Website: home-depot
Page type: payment
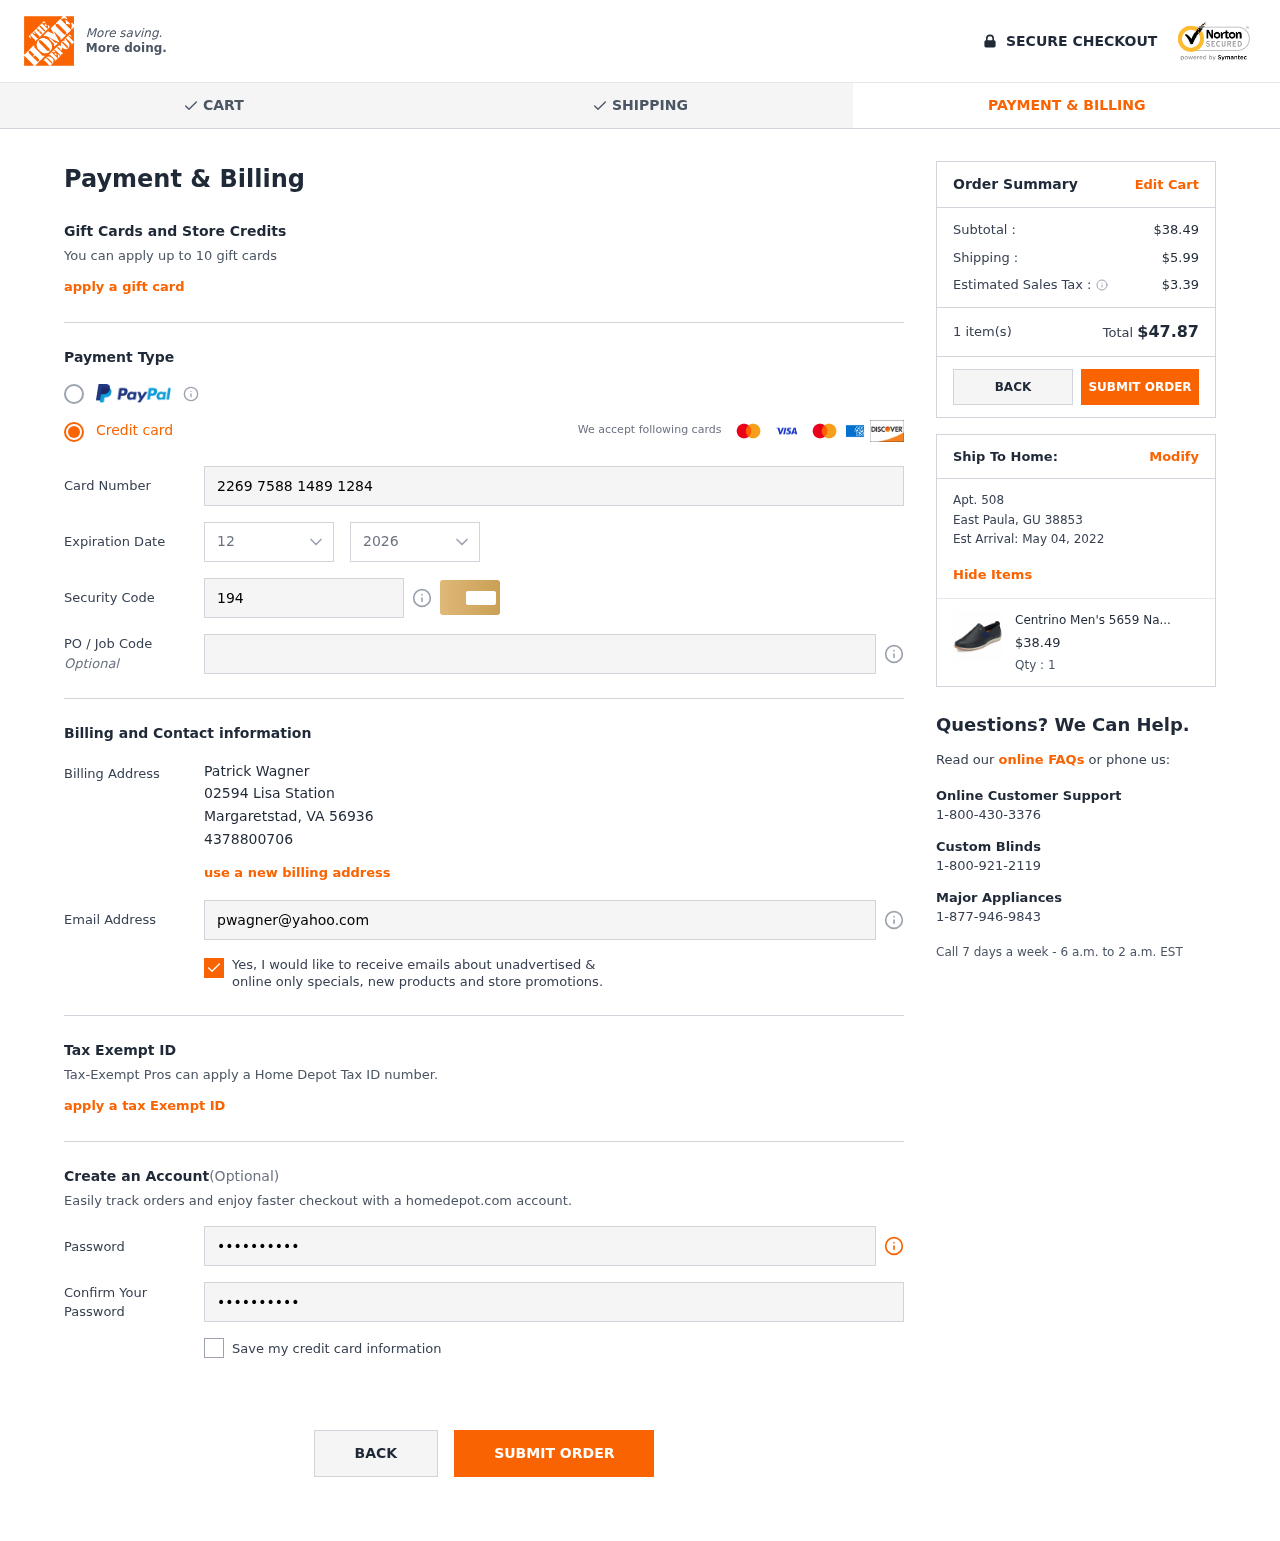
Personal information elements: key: PII_CARD_CVV
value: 194
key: PII_CARD_EXPIRY_MONTH
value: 12
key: PII_CARD_EXPIRY_YEAR
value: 26
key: PII_CARD_NUMBER
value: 2269 7588 1489 1284
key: PII_CITY
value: Margaretstad
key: PII_CITY2
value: East Paula
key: PII_EMAIL
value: pwagner@yahoo.com
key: PII_FULLNAME
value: Patrick Wagner
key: PII_PHONE
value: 4378800706
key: PII_POSTCODE
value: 56936
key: PII_POSTCODE2
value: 38853
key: PII_STATE_ABBR
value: VA
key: PII_STATE_ABBR2
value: GU
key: PII_STREET
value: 02594 Lisa Station
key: PII_STREET2
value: Apt. 508
Product elements: key: PRODUCT1_NAME
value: Centrino Men's 5659 Navy Loafers-10 UK (44 EU) (11 US) (5659-01)
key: PRODUCT1_PRICE
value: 38.49
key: PRODUCT1_QUANTITY
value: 1
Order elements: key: ORDER_SUBTOTAL
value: $38.49
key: ORDER_SHIPPING_COST
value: $5.99
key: ORDER_TAX
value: $3.39
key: ORDER_NUM_ITEMS
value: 1 item(s)
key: ORDER_TOTAL
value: $47.87
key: ORDER_DELIVERY_DATE
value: May 04, 2022